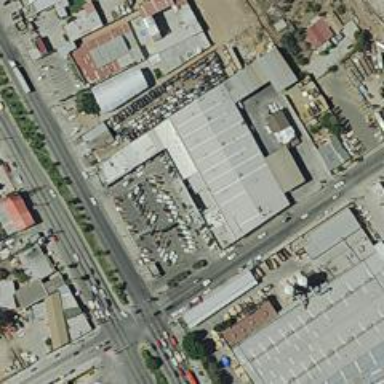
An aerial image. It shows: Commercial building.